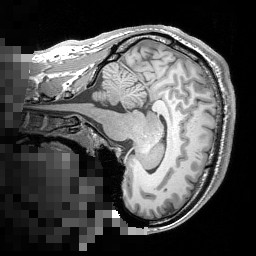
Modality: T1w
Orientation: sagittal
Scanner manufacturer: siemens
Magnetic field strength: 3 T
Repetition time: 1.5 s
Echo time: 0.00291 s